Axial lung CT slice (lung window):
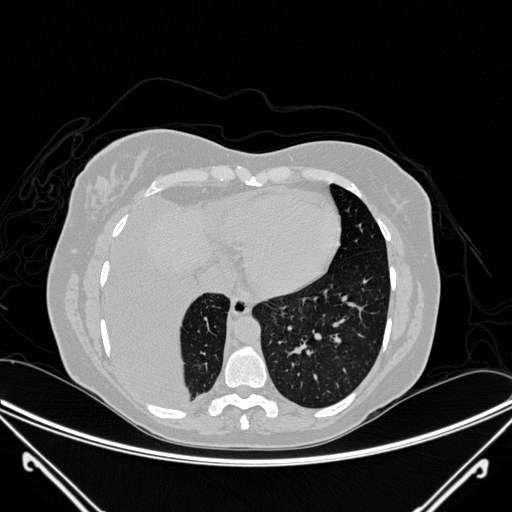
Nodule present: no